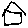
Label: house